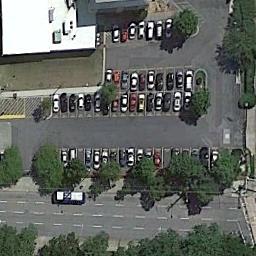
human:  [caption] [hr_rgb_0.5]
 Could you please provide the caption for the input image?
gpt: The parking lot has some cars arranged neatly in lines and a white building is next to the parking lot .

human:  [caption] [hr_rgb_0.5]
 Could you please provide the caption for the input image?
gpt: There are many different colored cars in the parking lot .

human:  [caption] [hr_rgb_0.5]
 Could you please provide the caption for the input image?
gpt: The parking lot is next to some buildings and trees .

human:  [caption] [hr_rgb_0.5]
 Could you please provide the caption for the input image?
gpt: Three rows of cars were parked in the parking lot .

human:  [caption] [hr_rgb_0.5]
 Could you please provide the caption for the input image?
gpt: There are some green trees beside the parking lot .